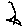
Label: star